Question: I'm trying to style up this heading. It slightly pops out the side with a shadow to give it a 3D effect. Please see below:

I am trying to avoid cropping a background-image, for performance reasons and I like to code in progressive enhancement fashion.
I am thinking of making the right and bottom into a border but then what technique can I achieve to get the right hand edge? Is it possible to use CSS3 to produce this design?
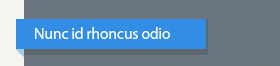
Answer: Thats as close I could get throwing some css together off the top of my head:
Might need some vendor-prefixes added, but works till IE7.
<URL>
edit: corrected fiddle.